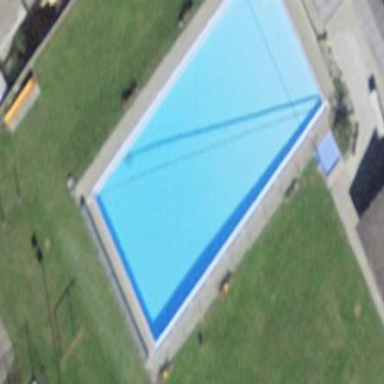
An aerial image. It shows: Swimming pool located in leisure land.